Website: lowes
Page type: review-order
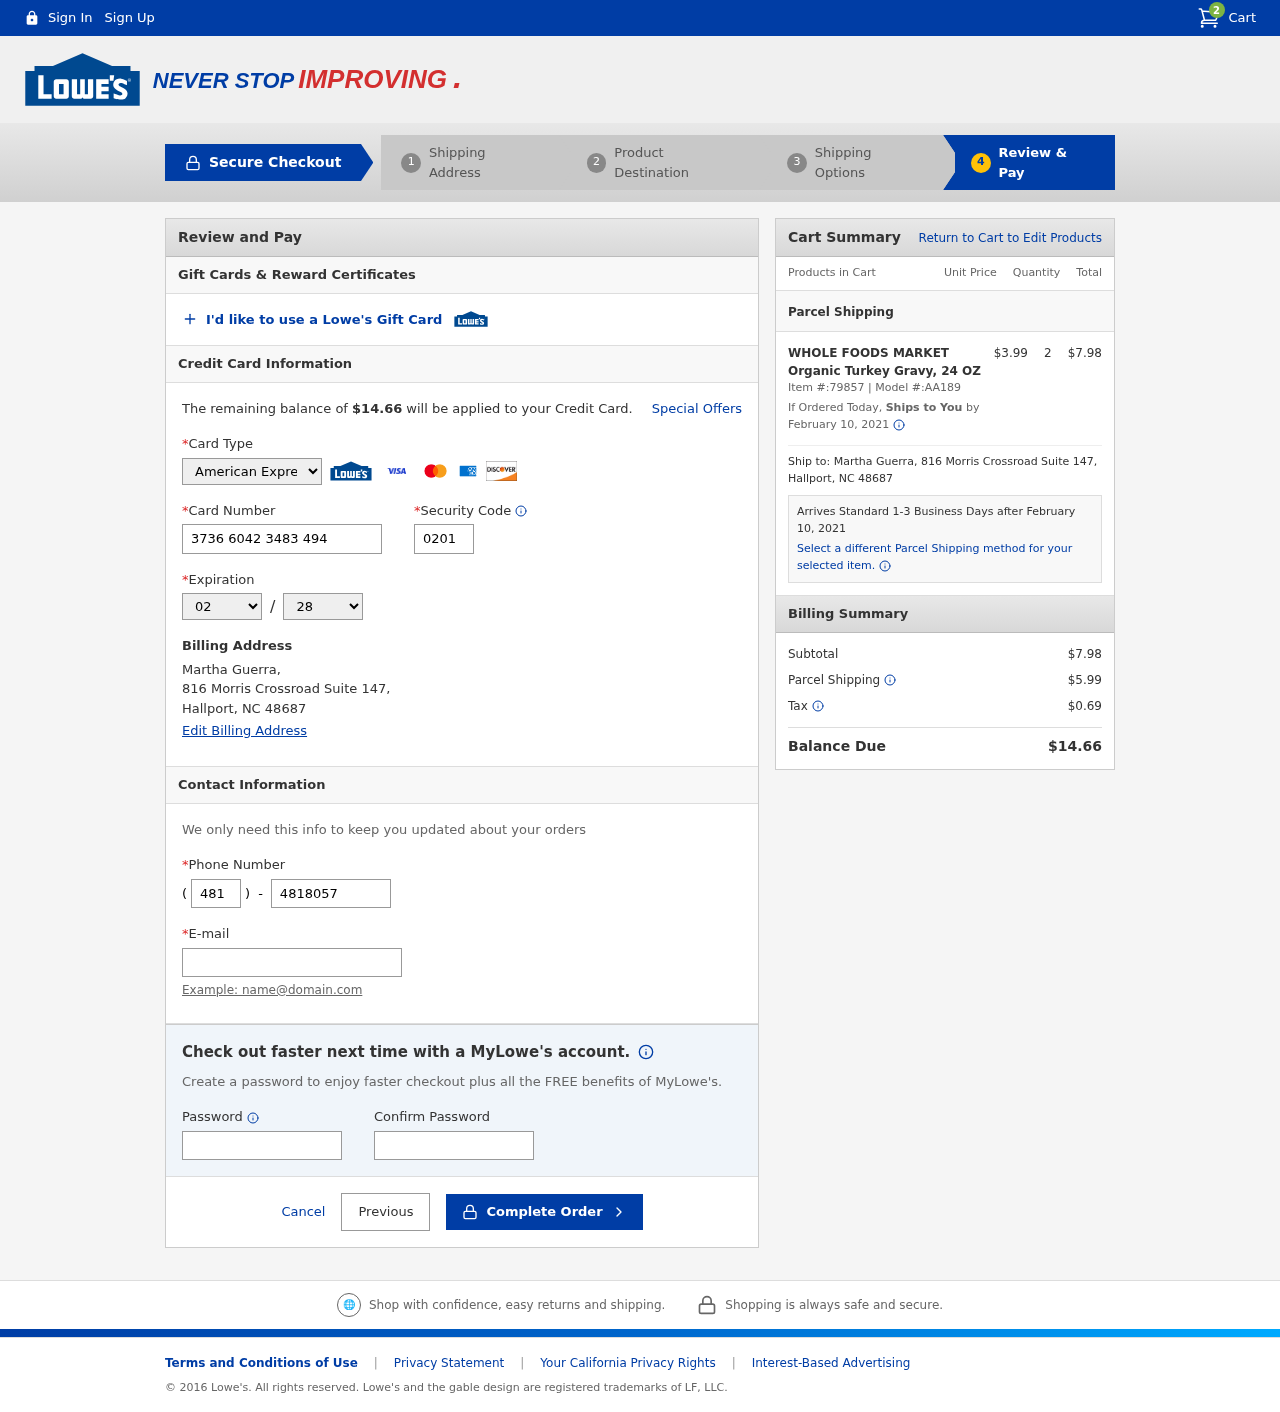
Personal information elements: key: PII_CARD_CVV
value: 0201
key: PII_CARD_EXPIRY_MONTH
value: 02
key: PII_CARD_EXPIRY_YEAR
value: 28
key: PII_CARD_NUMBER
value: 3736 6042 3483 494
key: PII_CARD_TYPE
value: American Express
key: PII_CITY
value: Hallport
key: PII_EMAIL
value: martha.guerra@hotmail.com
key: PII_FULLNAME
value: Martha Guerra,
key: PII_PHONE
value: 4818057137
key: PII_PHONE_AREA
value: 481
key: PII_POSTCODE
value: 48687
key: PII_STATE_ABBR
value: NC
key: PII_STREET
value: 816 Morris Crossroad Suite 147,
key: PII_FULLNAME2
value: Martha Guerra
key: PII_STREET2
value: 816 Morris Crossroad Suite 147
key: PII_CITY_STATE_ZIP2
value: Hallport, NC 48687
Product elements: key: PRODUCT1_NAME
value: WHOLE FOODS MARKET Organic Turkey Gravy, 24 OZ
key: PRODUCT1_PRICE
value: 3.99
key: PRODUCT1_QUANTITY
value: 2
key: PRODUCT1_ITEM_NUMBER
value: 79857
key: PRODUCT1_MODEL_NUMBER
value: AA189
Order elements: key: ORDER_NUM_ITEMS
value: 2
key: ORDER_TOTAL
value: $14.66
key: ORDER_SHIPPING_DATE
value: February 10, 2021
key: ORDER_SUBTOTAL
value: $7.98
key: ORDER_SHIPPING_DATE2
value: February 10, 2021
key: ORDER_SUBTOTAL2
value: $7.98
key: ORDER_SHIPPING_COST
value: $5.99
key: ORDER_TAX
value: $0.69